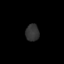
Tissue: skin
Cell type: Epithelial cells
Senescence score: 0.2444
Nuclear area (px): 226
Mean DAPI intensity: 50.372